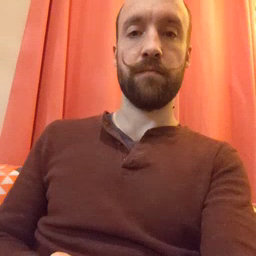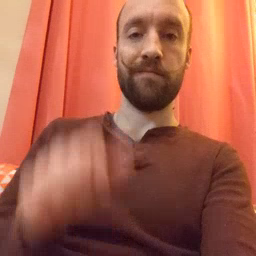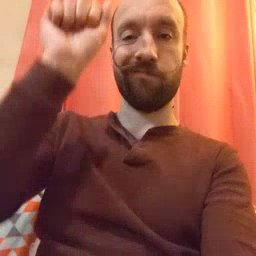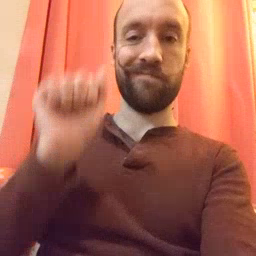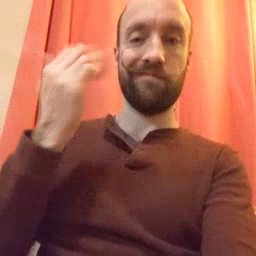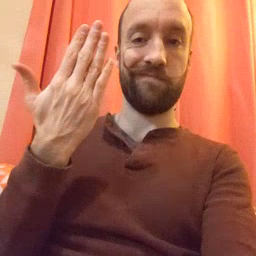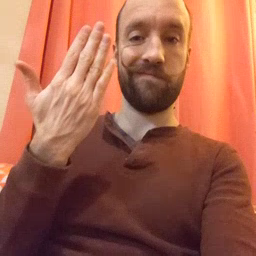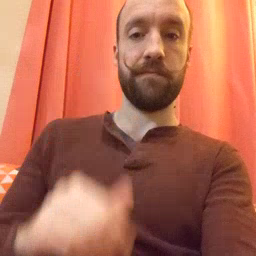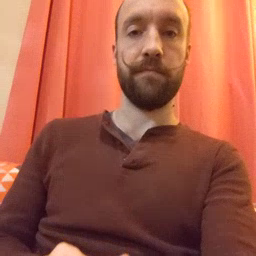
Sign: mitten